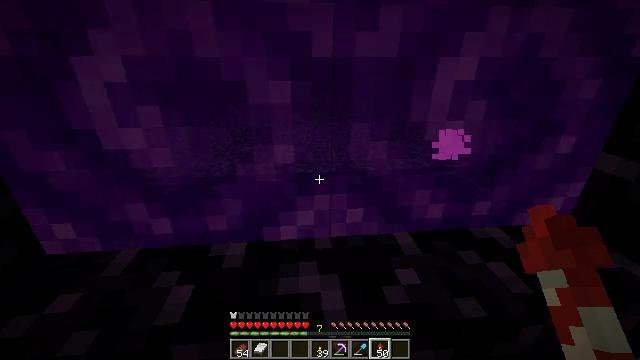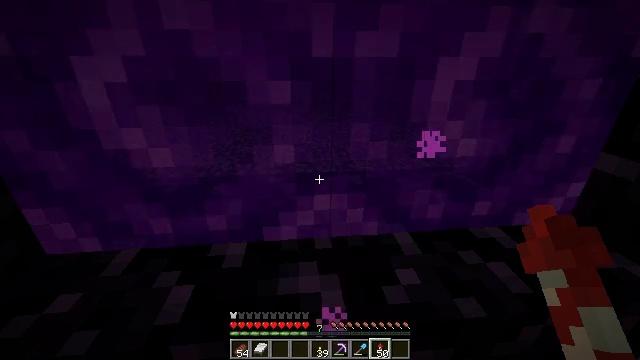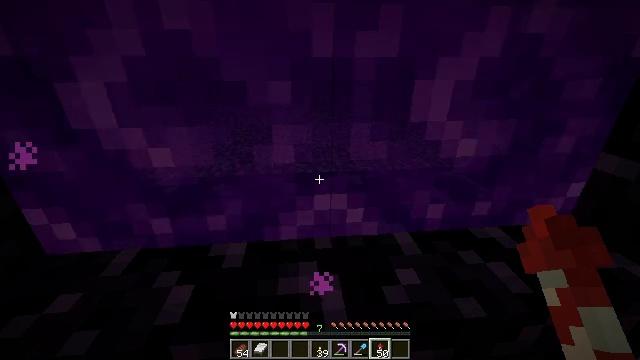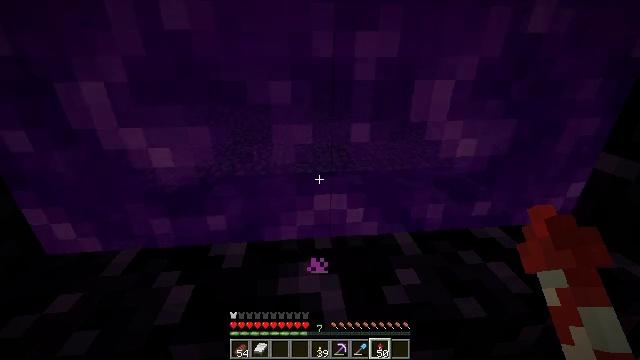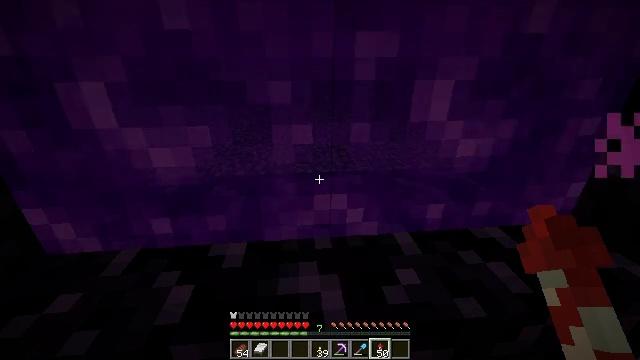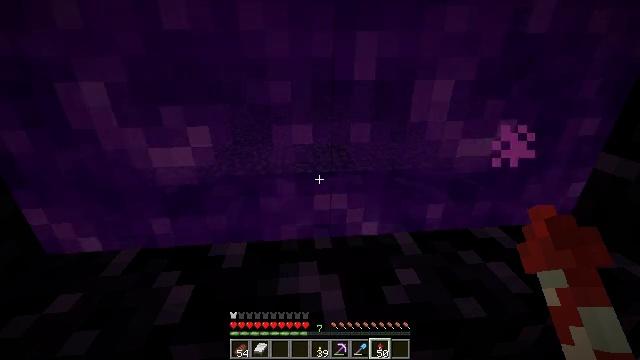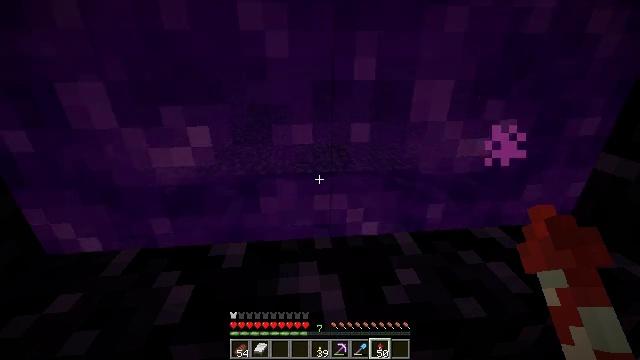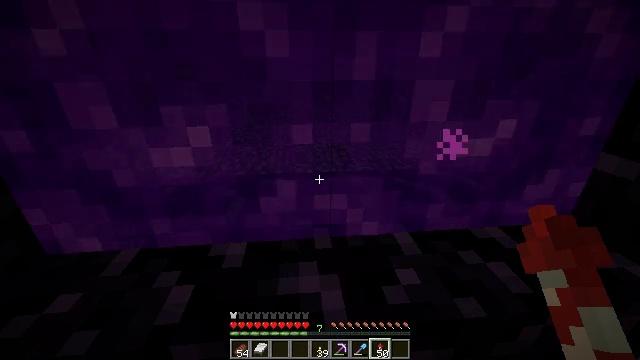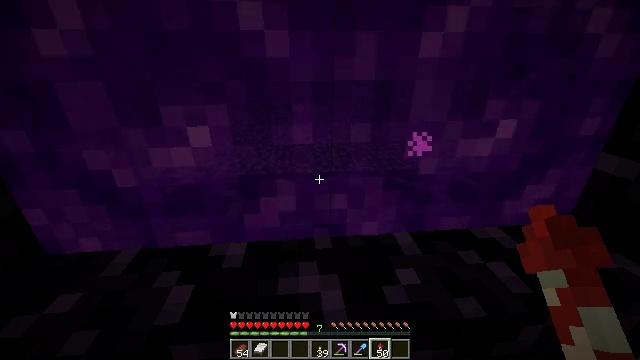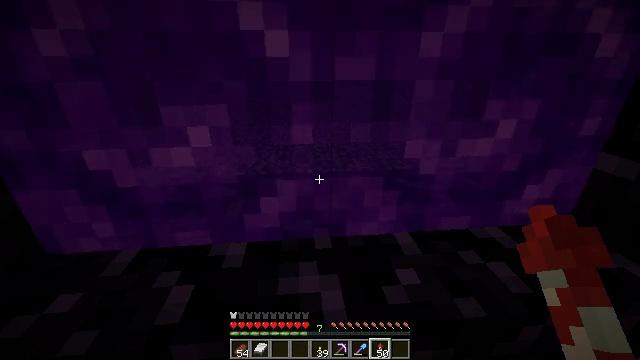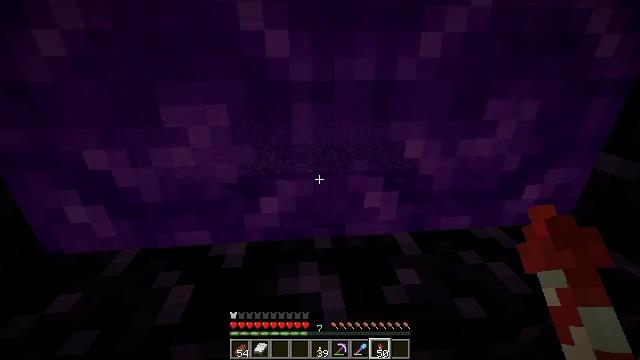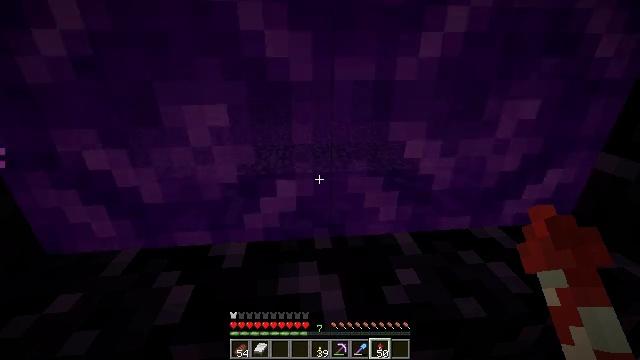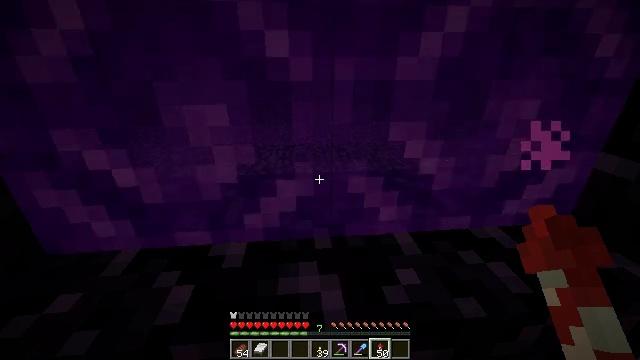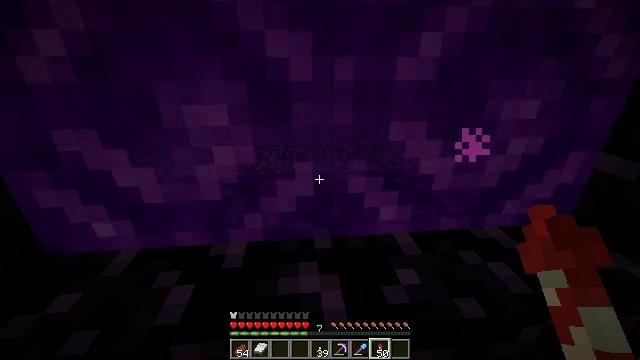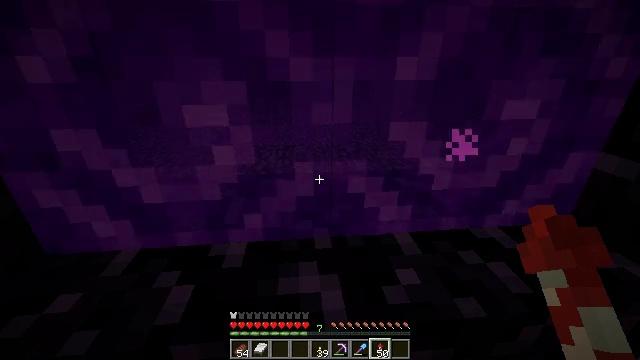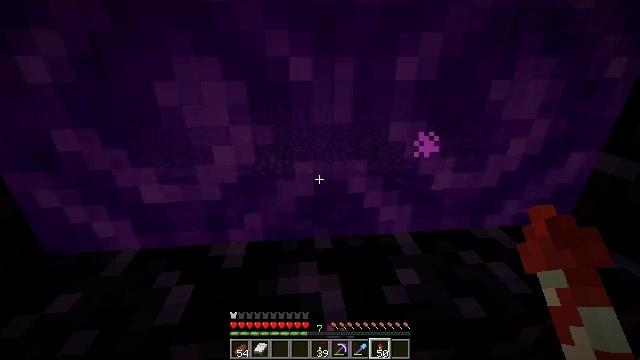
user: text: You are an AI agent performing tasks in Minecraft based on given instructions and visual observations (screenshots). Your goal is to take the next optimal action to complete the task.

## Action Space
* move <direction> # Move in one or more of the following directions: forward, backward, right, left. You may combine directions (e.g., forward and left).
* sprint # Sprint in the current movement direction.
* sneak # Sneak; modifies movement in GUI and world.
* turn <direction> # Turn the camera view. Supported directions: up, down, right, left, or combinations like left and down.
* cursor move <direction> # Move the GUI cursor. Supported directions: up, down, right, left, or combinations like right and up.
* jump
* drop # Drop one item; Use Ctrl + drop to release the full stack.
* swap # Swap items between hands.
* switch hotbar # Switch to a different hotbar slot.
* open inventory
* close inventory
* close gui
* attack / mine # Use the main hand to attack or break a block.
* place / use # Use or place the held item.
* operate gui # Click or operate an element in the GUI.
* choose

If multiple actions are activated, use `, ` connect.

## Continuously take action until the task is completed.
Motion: motion action
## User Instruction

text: Break the ice to collect it.
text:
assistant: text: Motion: no_op
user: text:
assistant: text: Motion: no_op
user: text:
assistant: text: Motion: no_op
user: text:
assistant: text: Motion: no_op
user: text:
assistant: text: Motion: no_op
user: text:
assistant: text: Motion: no_op
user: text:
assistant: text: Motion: no_op
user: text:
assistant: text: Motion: no_op
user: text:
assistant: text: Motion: no_op
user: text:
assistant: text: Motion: no_op
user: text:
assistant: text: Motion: no_op
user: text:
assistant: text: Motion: no_op
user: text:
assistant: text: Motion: no_op
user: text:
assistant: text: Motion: no_op
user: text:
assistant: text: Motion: no_op
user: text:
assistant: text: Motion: no_op
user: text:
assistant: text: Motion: no_op
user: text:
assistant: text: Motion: no_op
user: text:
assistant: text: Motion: no_op
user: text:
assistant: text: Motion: no_op
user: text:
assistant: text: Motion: no_op
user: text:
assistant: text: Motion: no_op
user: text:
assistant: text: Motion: no_op
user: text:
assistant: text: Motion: no_op
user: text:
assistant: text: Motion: no_op
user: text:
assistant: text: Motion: no_op
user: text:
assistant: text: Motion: no_op
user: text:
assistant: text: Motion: no_op
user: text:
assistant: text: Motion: no_op
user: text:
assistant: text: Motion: no_op